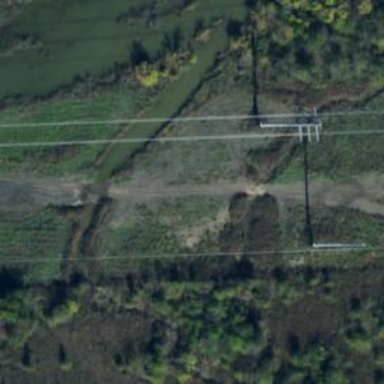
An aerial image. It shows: Power tower.